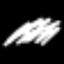
Label: squiggle